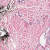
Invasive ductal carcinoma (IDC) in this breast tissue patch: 0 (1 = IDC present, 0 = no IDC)